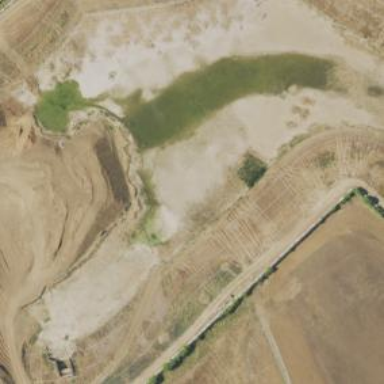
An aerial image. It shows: Detention basin filled with water.